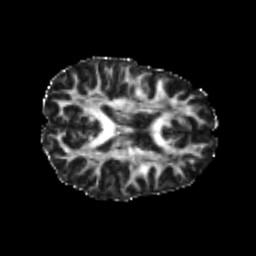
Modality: FA
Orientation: axial
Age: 23
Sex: female
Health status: healthy
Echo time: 0.074 s